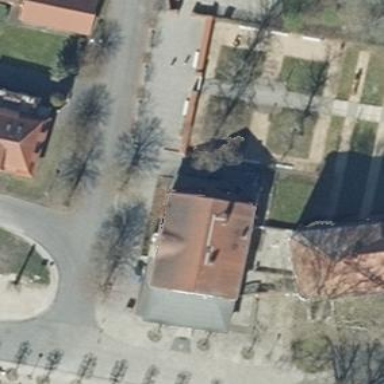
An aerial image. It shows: Restaurant building.